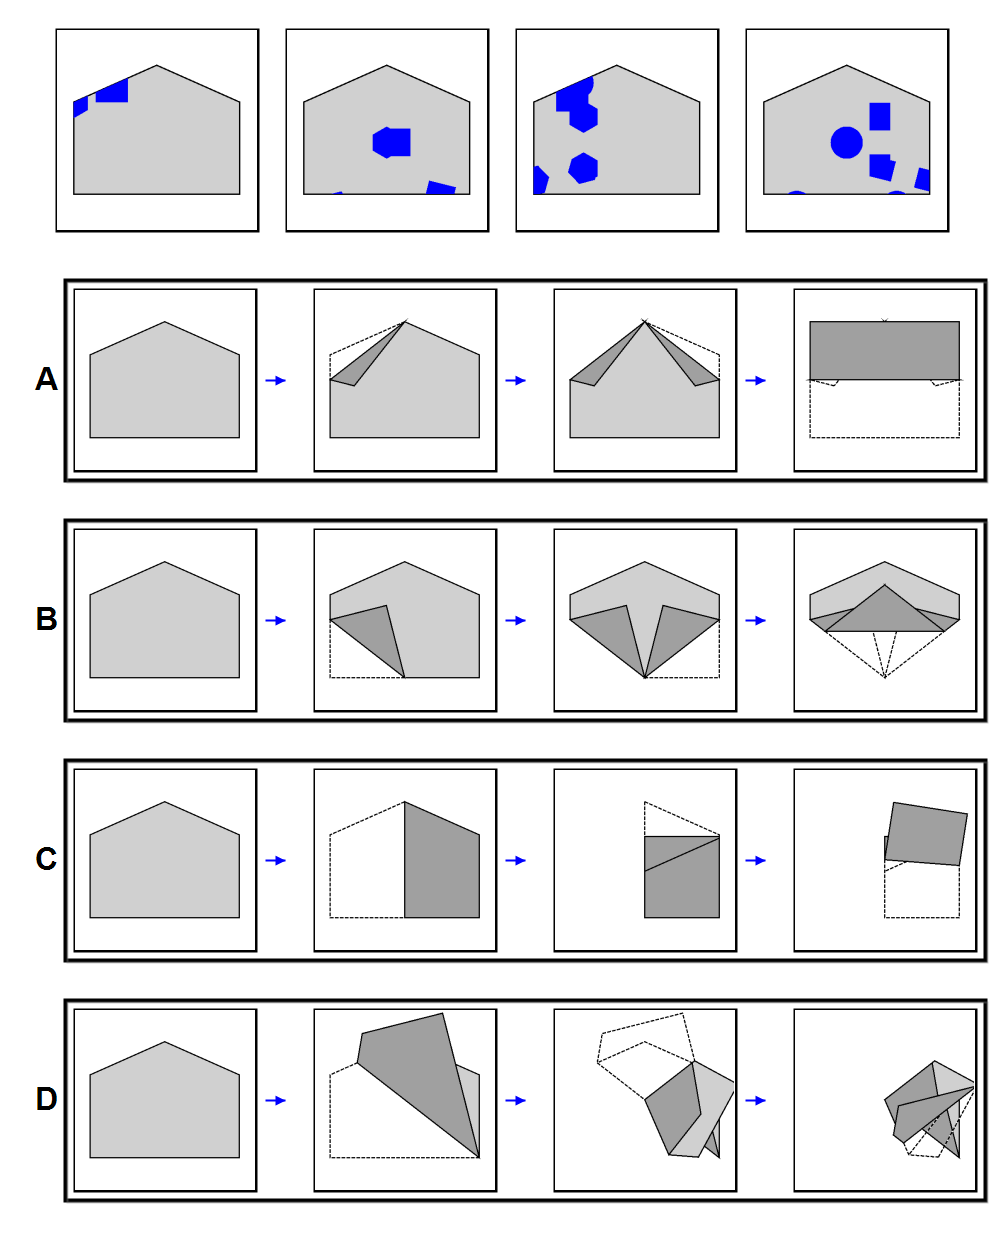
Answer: B